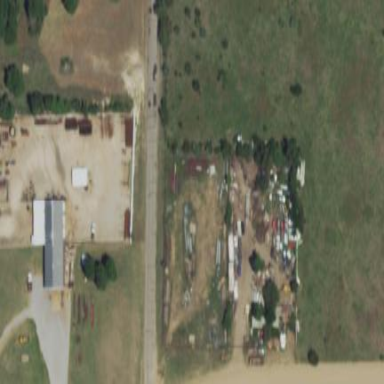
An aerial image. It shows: Scrap yard situated in industrial area.